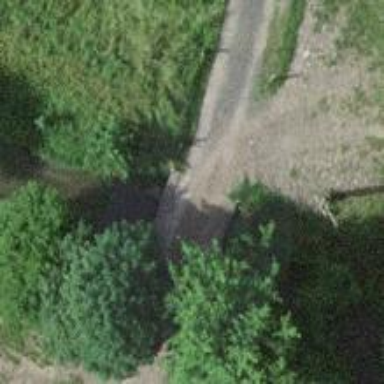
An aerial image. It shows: Track road on bridge.